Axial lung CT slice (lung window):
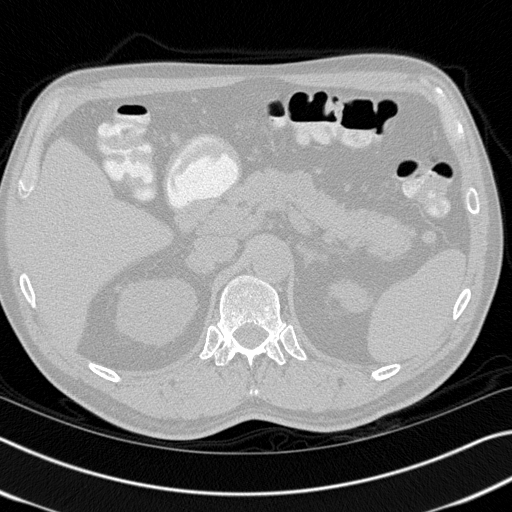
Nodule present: no